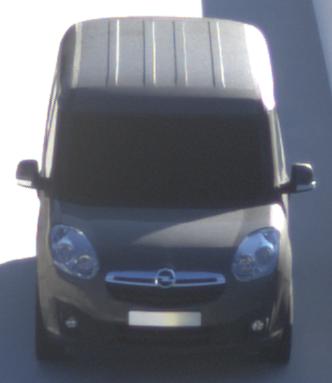
Make: Opel
Model: Combo Combi L1H1 1.4
Detailed model: Combo (D) Combi
Model produced from: 2012/01
Model produced until: 2013/11
Doors: 5
Color: gray
Road condition: dry road
Daytime: sunrise or sunset
Contrast: medium contrast